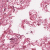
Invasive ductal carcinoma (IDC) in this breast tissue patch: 0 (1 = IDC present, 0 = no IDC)